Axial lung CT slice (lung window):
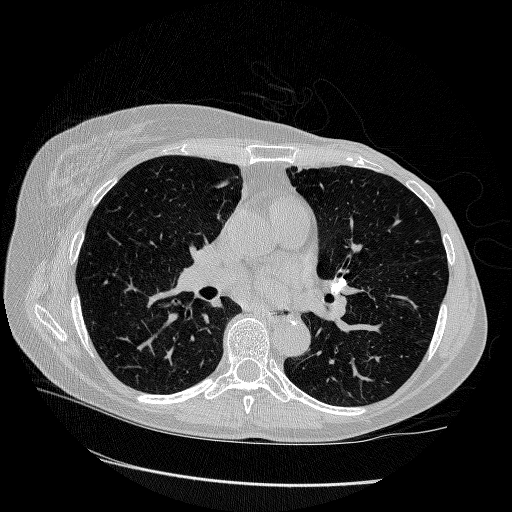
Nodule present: no